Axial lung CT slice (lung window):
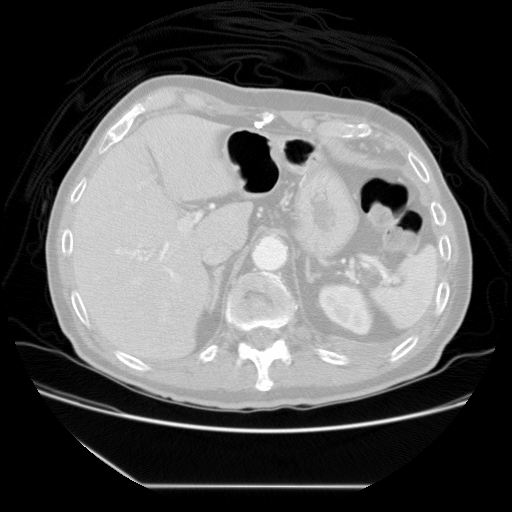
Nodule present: no